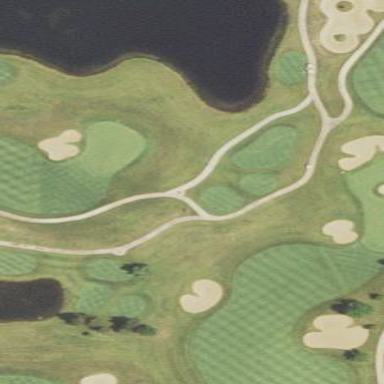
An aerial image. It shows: Rough area on grassy golf course.